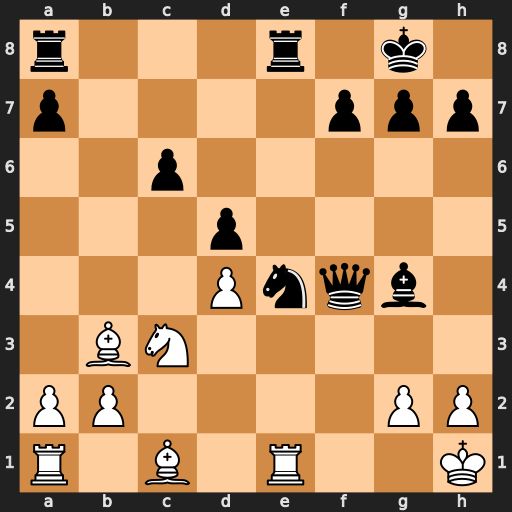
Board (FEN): r3r1k1/p4ppp/2p5/3p4/3Pnqb1/1BN5/PP4PP/R1B1R2K
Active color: w
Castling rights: -
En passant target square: -
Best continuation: Bxf4 Nf2+ Kg1 Rxe1+ Rxe1